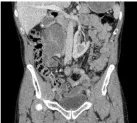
(C) Follow-up contrast enhanced CT. Partial regression of the tumor after, 2 month from therapy initiation, a coronal plane.
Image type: radiology (ct)